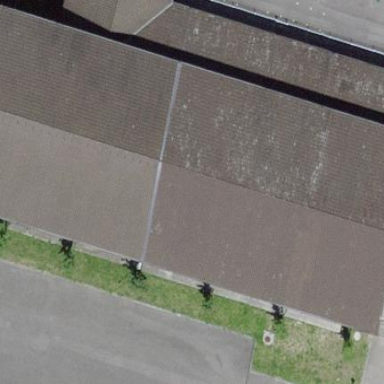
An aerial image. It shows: Building with gabled roof made of roof tiles.